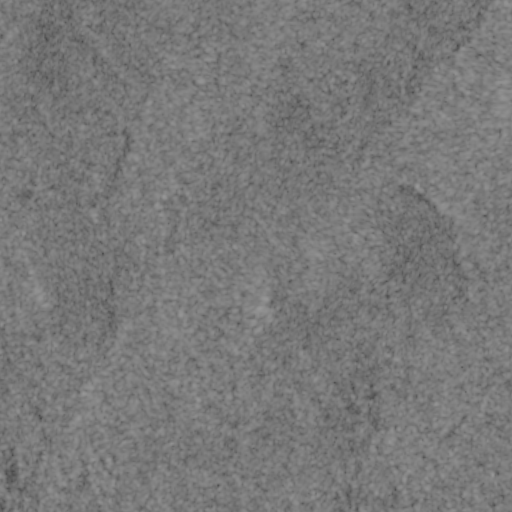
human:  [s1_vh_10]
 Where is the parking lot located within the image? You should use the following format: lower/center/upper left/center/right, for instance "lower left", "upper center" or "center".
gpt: The parking lot is located in the lower right of the image.
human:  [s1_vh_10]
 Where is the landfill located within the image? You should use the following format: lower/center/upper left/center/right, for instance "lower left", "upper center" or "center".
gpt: There is no landfill in the image.

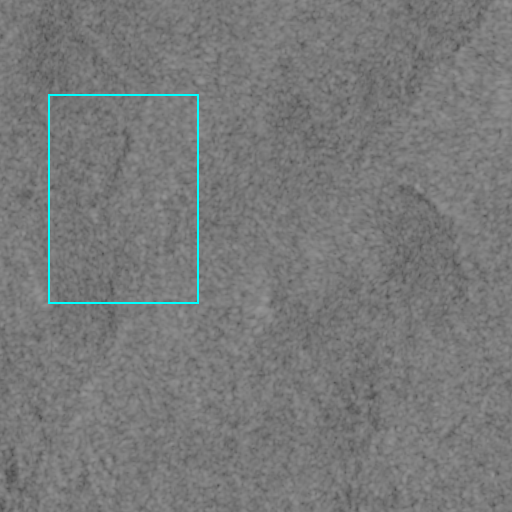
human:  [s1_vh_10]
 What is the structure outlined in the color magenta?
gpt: There is no magenta outline.
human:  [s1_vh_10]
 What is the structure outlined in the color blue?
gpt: There is no structure outlined in blue.